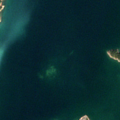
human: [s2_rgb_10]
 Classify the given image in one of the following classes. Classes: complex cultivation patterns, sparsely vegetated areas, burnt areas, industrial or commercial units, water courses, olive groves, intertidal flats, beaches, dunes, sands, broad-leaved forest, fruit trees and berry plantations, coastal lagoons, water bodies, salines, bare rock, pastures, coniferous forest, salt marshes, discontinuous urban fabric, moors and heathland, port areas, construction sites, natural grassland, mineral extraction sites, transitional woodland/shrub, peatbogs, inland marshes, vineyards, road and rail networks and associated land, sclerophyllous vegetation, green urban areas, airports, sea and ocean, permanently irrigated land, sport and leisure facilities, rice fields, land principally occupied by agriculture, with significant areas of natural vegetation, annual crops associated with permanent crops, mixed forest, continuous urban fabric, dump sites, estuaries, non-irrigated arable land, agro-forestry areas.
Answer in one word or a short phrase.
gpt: mixed forest, sea and ocean